The trace is the raw vibration amplitude of a rotating bearing as a function of time. What is the most likely bearing condition (normal, inner_race, outer_race, ball)?
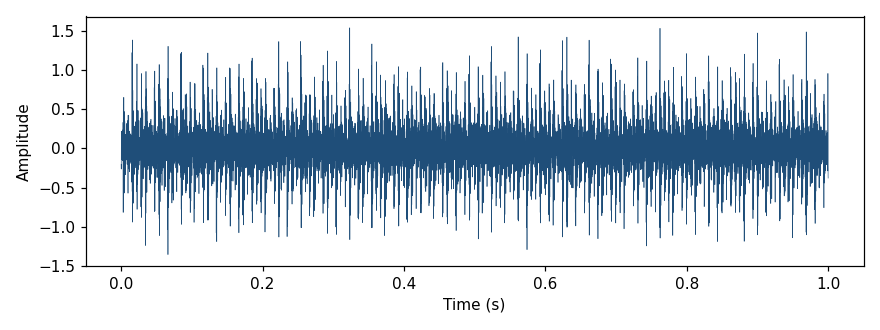
Answer: inner_race